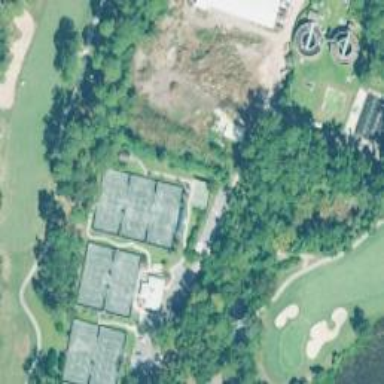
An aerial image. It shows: Tennis court on pitch designated for leisure land.